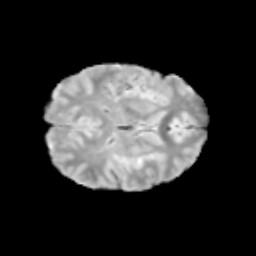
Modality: T2w
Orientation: axial
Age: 12
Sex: male
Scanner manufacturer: siemens
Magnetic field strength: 3 T
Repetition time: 3.8 s
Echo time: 0.07 s